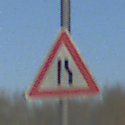
Verkehrszeichen: EinseitigVerengteFahrbahnRechts
Umgebung: Outdoor, Nature
Tageszeit: SunriseSunset
Wetter: Clear
Licht: Natural
Jahreszeit: NotSpecified
Kontrast: HighContrast